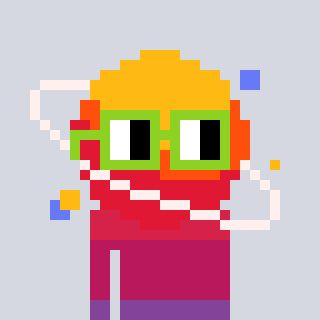
a pixel art character with square light green glasses, a saturn-shaped head and a bluegrey-colored body on a cool background